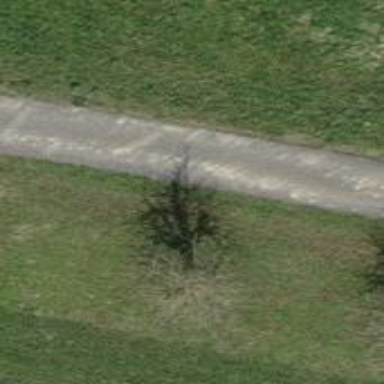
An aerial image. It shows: Paved track with grade1 quality.